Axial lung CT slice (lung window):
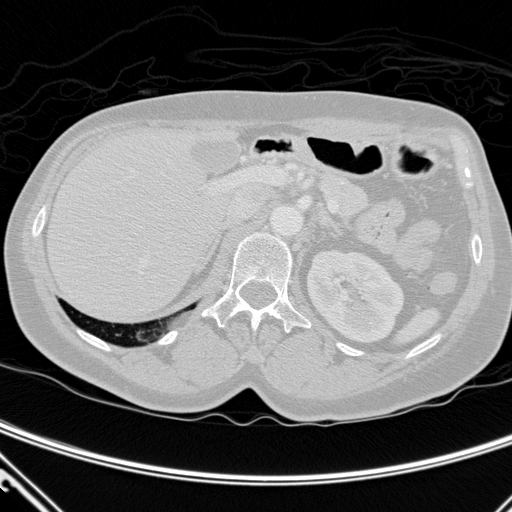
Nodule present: no